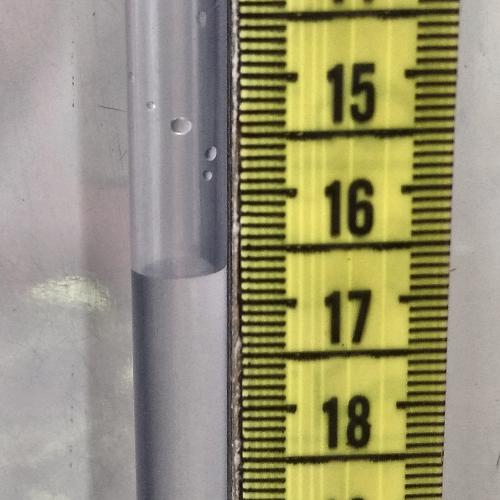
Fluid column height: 16.7 cm